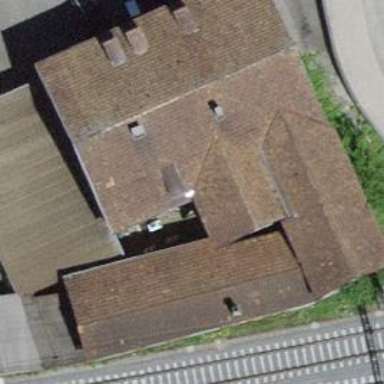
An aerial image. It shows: Gabled building with roof made of roof tiles.